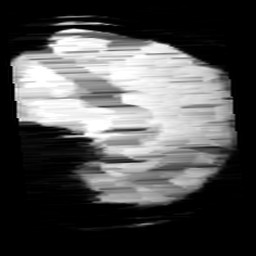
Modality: minIP
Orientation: sagittal
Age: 11
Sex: female
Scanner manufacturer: siemens
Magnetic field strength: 3 T
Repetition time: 0.027 s
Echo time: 0.02 s